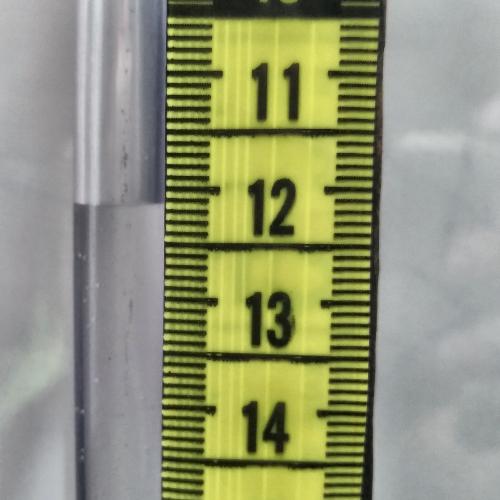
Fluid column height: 12.1 cm